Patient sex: M
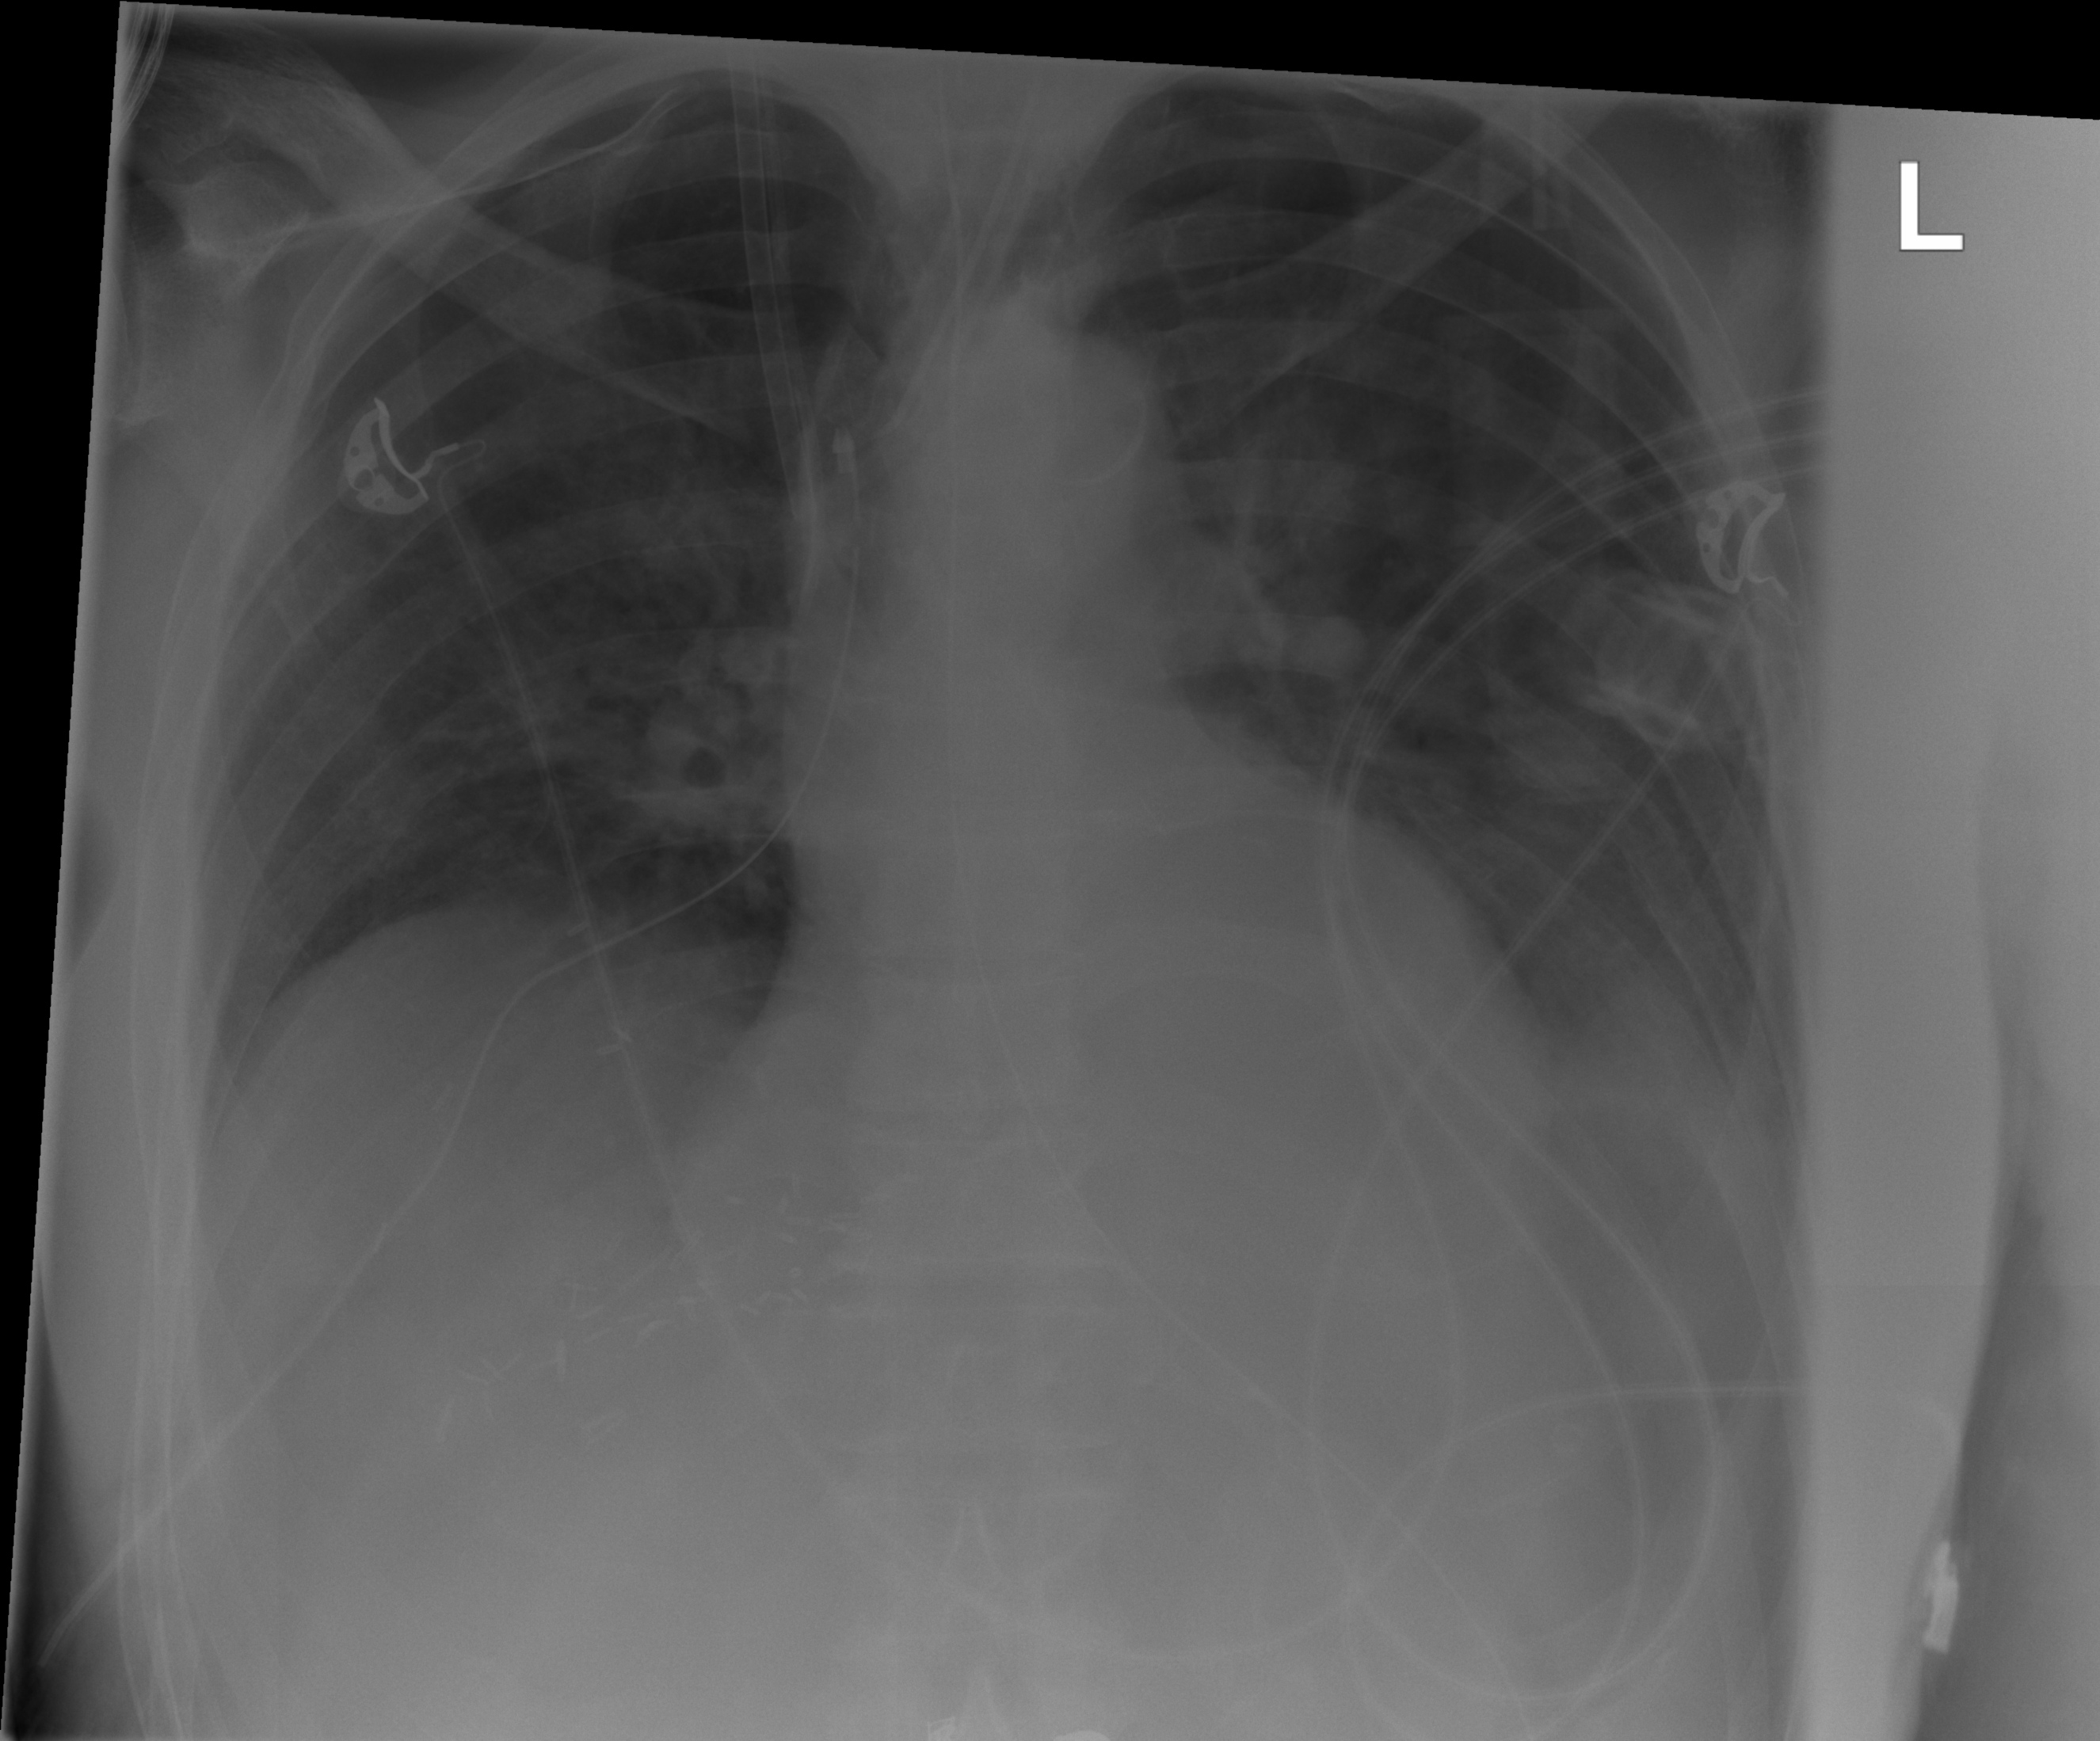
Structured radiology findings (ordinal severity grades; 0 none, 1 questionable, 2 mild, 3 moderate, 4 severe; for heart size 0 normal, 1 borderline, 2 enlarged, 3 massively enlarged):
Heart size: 0
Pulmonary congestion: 0
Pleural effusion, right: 0
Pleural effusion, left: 2
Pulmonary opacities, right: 0
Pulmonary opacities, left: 0
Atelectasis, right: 0
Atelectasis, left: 2